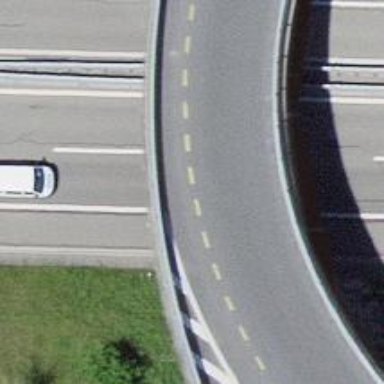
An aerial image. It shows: Asphalt road on secondary bridge that leads to roundabout.